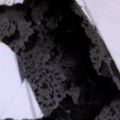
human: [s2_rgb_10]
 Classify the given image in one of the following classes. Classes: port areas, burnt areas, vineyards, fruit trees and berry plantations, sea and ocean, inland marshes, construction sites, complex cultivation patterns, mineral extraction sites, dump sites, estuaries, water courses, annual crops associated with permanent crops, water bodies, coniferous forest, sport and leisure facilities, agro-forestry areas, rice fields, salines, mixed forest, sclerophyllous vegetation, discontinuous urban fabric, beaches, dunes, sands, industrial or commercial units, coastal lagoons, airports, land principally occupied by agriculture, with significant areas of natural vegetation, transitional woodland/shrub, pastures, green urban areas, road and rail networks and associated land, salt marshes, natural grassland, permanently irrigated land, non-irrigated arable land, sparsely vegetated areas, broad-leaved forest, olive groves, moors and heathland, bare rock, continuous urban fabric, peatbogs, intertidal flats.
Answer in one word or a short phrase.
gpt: sea and ocean